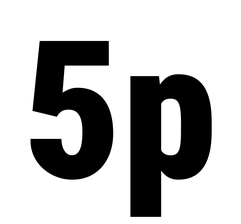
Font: Roboto_Condensed_Black